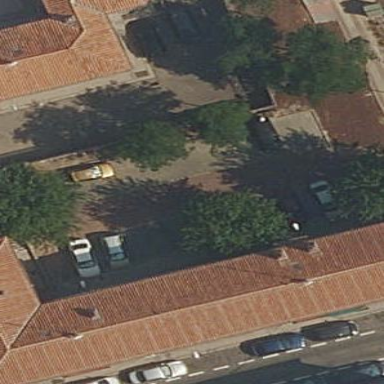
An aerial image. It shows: Residential building.